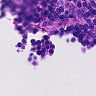
Metastatic tissue present: no